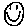
Label: smiley face